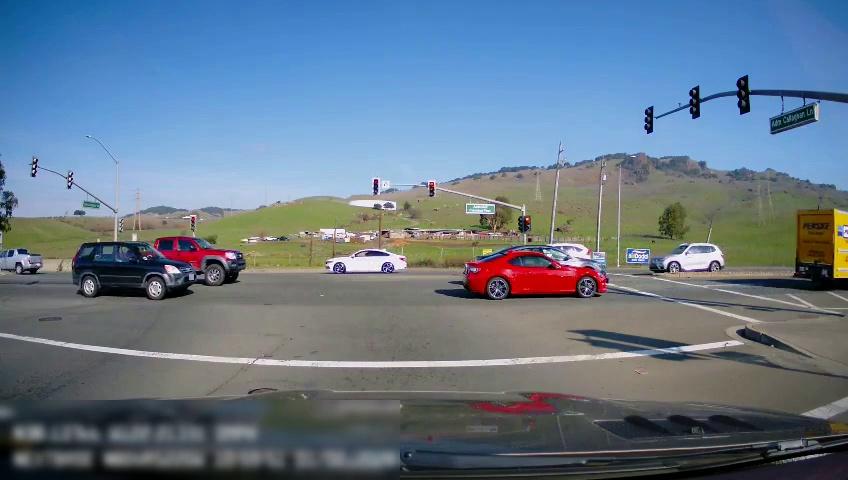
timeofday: Day
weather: Sunny
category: Drivable Space
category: Vehicles | Car
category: Vehicles | Truck
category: Vehicles | SUV
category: Vehicles | SUV
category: Vehicles | Truck
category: Vehicles | Car
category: Vehicles | Car
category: Vehicles | Truck
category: Vehicles | SUV
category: Lanes | Opposite Lane
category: Traffic | Lights
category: Traffic | Lights
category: Traffic | Lights
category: Traffic | Lights
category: Traffic | Lights
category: Traffic | Lights
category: Traffic | Lights
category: Traffic | Signs
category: Traffic | Lights
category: Traffic | Lights
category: Traffic | Signs
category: Traffic | Lights
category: Traffic | Lights
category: Traffic | Signs